Question:
The figure shown above is the plot of cumulative distribution function (cdf) plot for relative error (attached together the code used to generate the plot). The relative error is defined as abs(measured-predicted)/(measured). May I know the possible error/interpretation as the plot is supposed to be a smooth curve.
'''
X = load('measured.txt');
Xhat = load('predicted.txt');
idx = find(X>0);
x = X(idx);
xhat = Xhat(idx);
relativeError = abs(x-xhat)./(x);
cdfplot(relativeError);
'''
The input data file is a 4x4 matrix with zeros on the diagonal and some unmeasured entries (represent with 0). Appreciate for your kind help. Thanks!
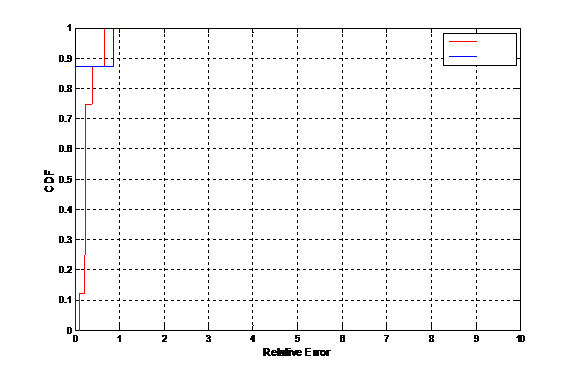
Answer: The plot be a discontinuous one because you are using data. You are not plotting an analytic function which has an explicit (or implicit) function that maps, say, x to y. Instead, all you have is at most 16 points that relates x and y.
The CDF only "grows" when new samples are counted; otherwise its value remains steady, just because there isn't any satisfying sample that could increase the "frequency".
You can check the example in Mathworks' <URL> to understand the concept of "empirical cdf". Again, only when you observe a sample can you increase the cdf.
If you really want to "get" a smooth curve, either 1) add more points so that the discontinuous line looks smoother, or 2) find any statistical model of whatever you are working on, and plot the analytic function instead.